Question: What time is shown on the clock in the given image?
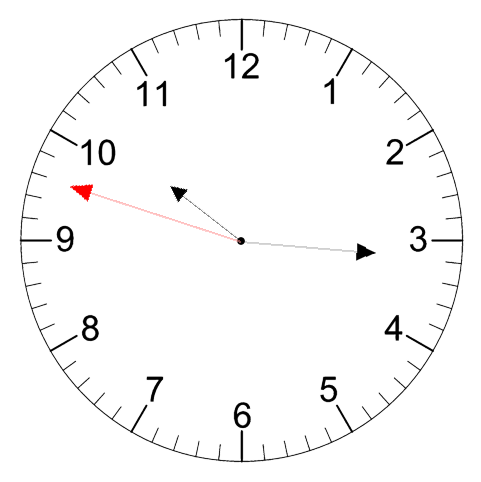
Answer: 10:15:48